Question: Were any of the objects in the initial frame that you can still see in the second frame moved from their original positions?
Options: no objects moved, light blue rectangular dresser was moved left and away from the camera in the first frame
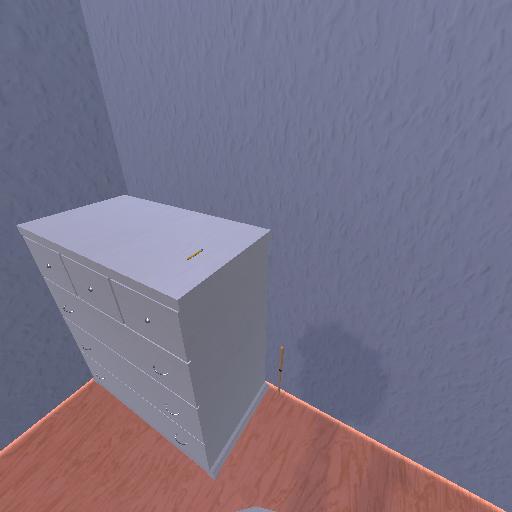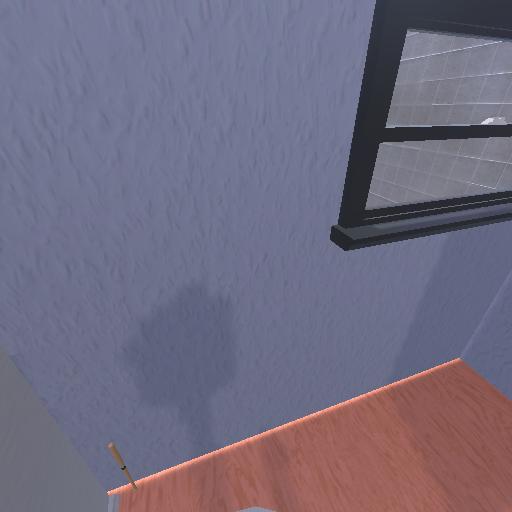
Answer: no objects moved